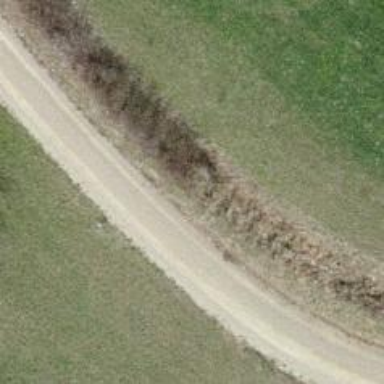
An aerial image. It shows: Hedge acting as barrier.